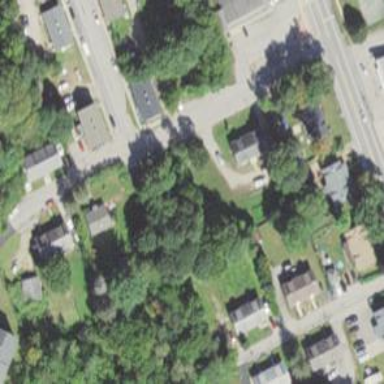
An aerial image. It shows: Residential driveway used as service road.